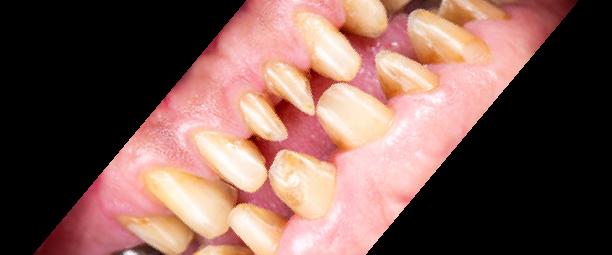
Condition: Calculus